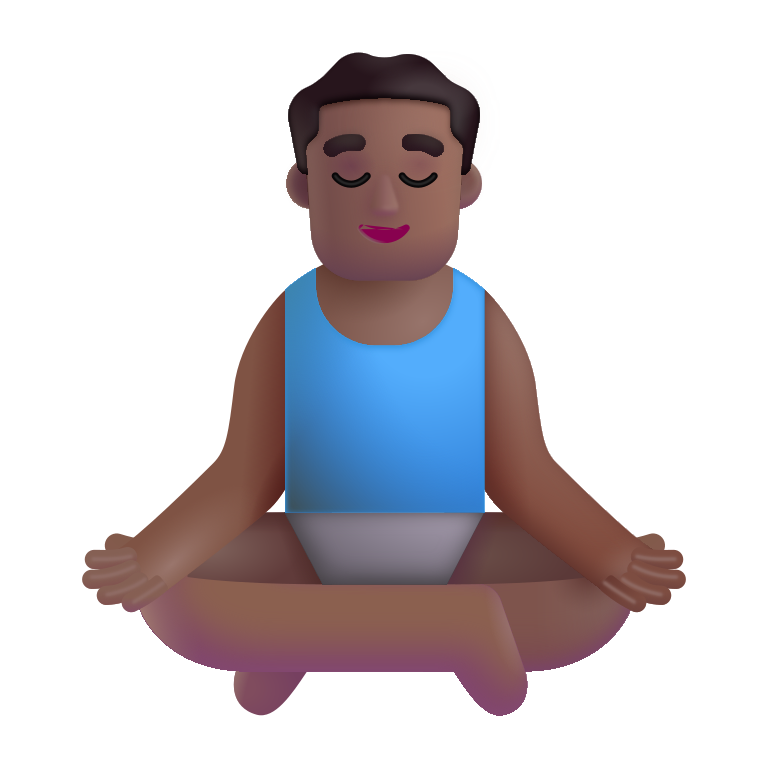
man in lotus position color  dark